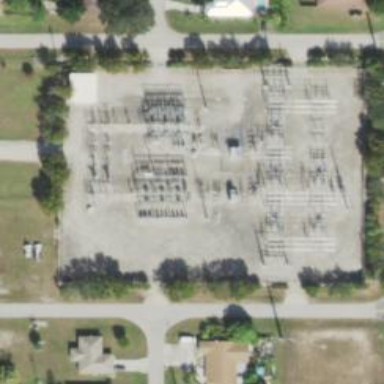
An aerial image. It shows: Switch for power supply.